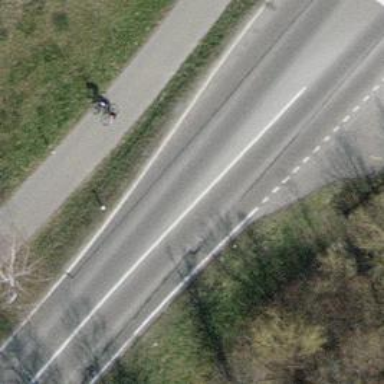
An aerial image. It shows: Secondary road with separate asphalt sidewalks.